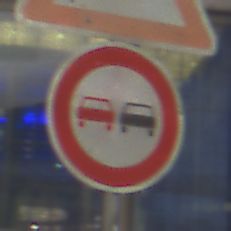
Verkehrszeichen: Ueberholverbot
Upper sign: WildwechselLinks
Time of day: Night
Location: Outdoor (Urban)
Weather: PartlyCloudy
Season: NotSpecified
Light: Artificial